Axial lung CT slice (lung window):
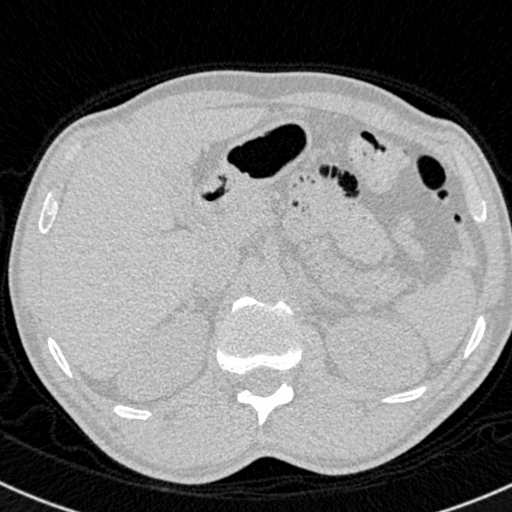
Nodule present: no